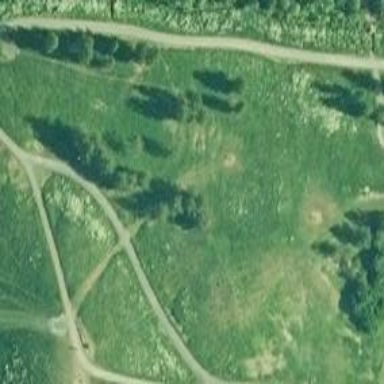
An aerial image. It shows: Disc golf basket.